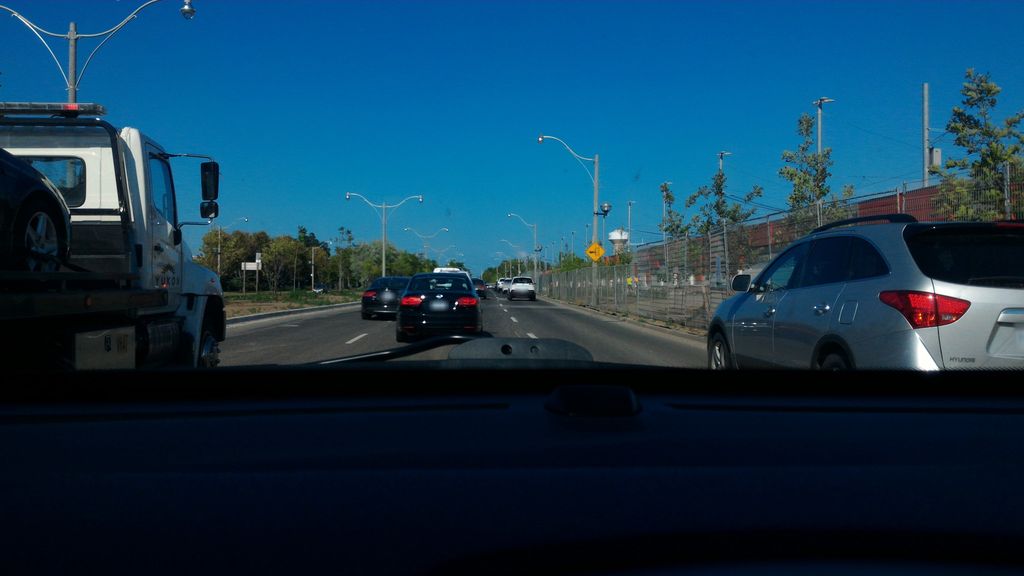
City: toronto